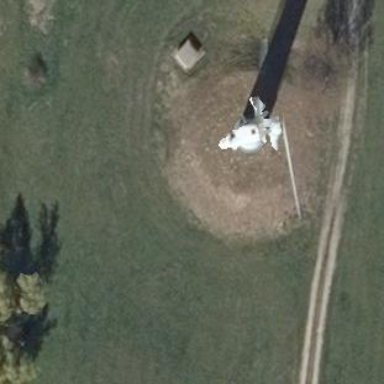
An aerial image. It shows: Wind generator in the form of horizontal axis wind turbine.